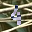
Label: 4